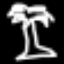
Label: palm tree